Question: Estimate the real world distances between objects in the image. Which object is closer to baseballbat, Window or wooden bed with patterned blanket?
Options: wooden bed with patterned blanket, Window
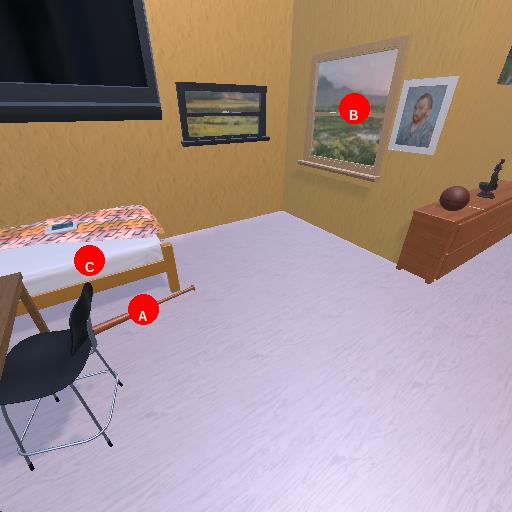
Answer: wooden bed with patterned blanket